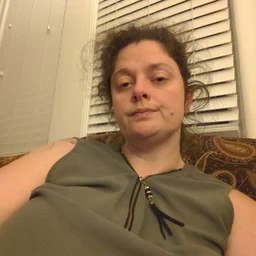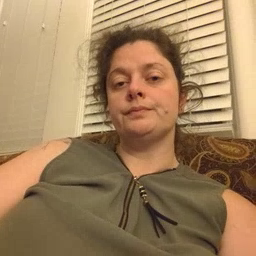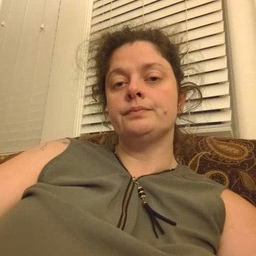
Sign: frenchfries